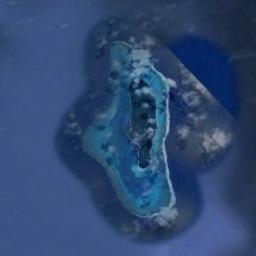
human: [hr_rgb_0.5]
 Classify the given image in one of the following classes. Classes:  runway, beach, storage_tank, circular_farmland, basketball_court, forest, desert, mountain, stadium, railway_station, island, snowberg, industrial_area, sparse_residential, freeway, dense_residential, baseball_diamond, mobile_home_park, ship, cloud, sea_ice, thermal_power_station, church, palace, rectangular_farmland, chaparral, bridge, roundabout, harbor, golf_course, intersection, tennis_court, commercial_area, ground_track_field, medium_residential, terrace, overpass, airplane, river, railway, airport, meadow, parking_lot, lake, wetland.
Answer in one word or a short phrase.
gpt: island